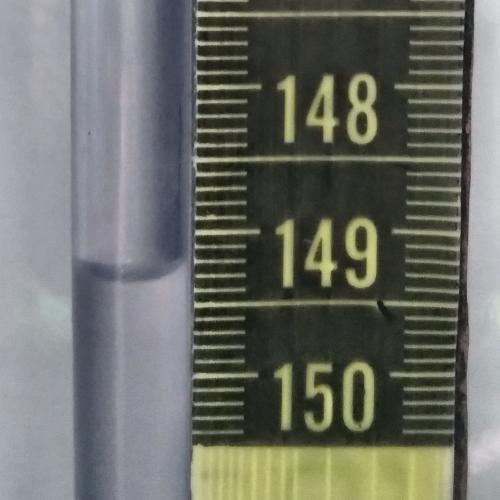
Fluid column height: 149.3 cm